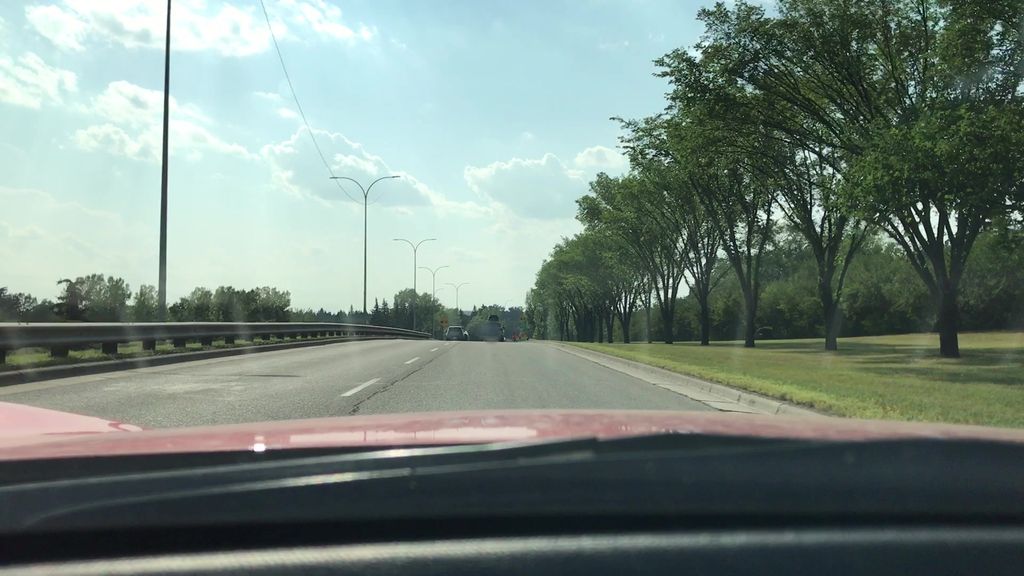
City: calgary